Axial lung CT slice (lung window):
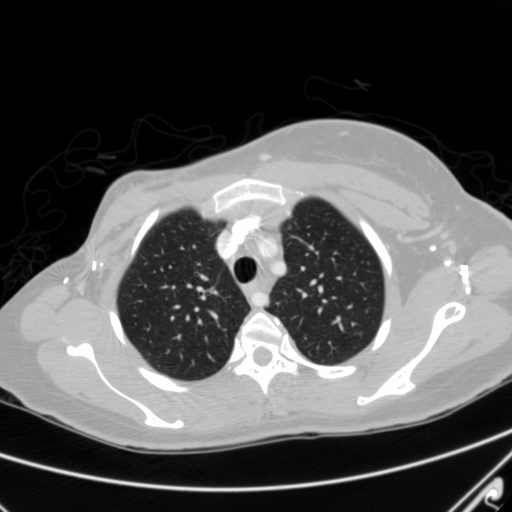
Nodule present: no